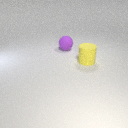
large purple rubber sphere behind large yellow rubber cylinder